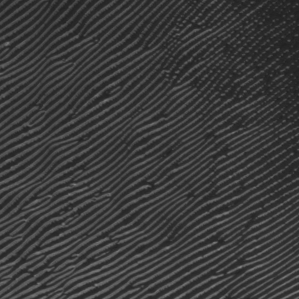
Label: frost